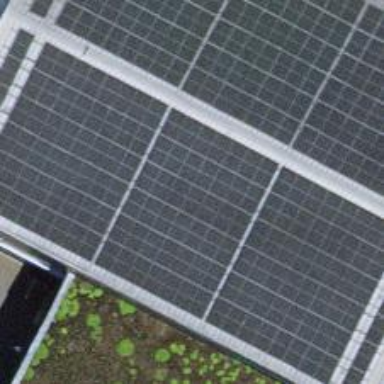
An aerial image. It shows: Solar photovoltaic panel generator on roof of building.